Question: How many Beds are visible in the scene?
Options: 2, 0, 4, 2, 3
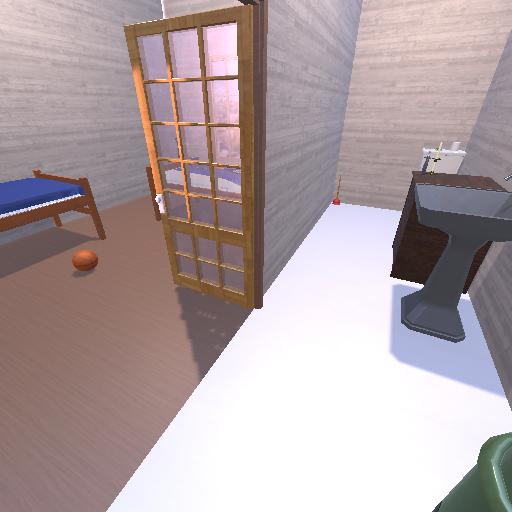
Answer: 2